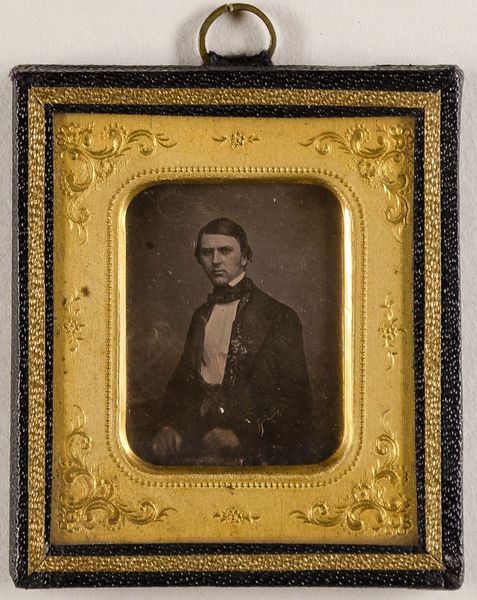
Titel: Unbekannter junger Mann
Künstler: Carl Ferdinand Stelzner
Standort: Hamburg
Institution: Museum für Kunst und Gewerbe Hamburg
Schlagwörter: mann, portrait, foto, fotografie, photographie, photo, lichtbild, daguerreotypie, bildwerke, angewandte und bildende kunst, hessische systematik, porträt, porträtfotografie, porträtphotographie, hüftbild